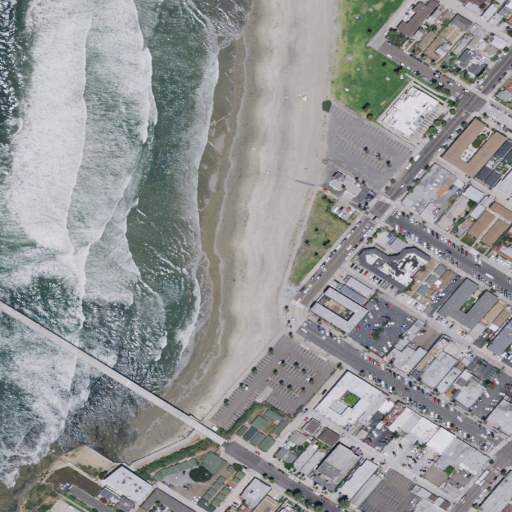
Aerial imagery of beach in California named Drum Circle Beach containing high intensity development, open water, medium intensity development, shrub, low intensity development, and open development